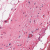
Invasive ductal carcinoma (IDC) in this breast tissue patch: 0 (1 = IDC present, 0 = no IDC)